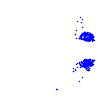
Particle: electron